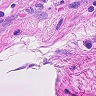
Metastatic tissue present: no